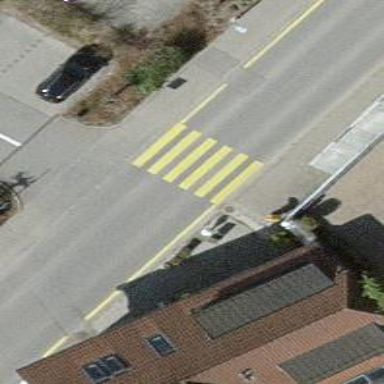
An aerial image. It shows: Uncontrolled zebra crossing on the road.